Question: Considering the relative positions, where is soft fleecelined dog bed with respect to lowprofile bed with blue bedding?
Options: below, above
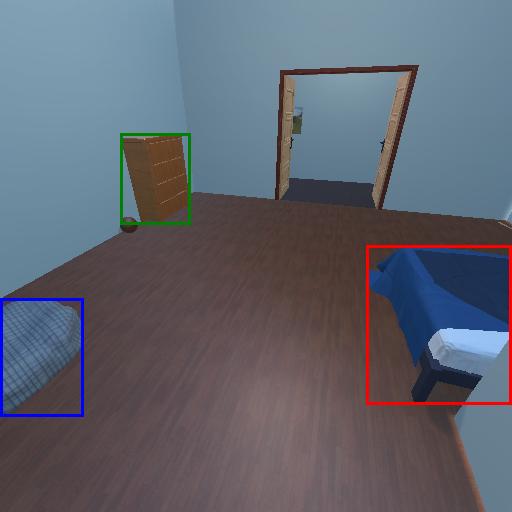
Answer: below